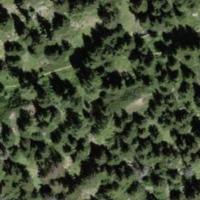
EUNIS habitat code: 43
Species observed at this site:
Arnica montana